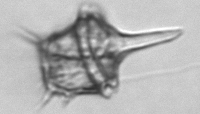
Label: Amylax